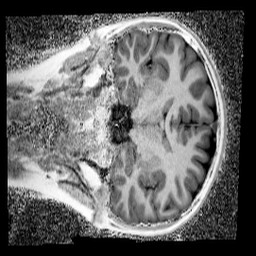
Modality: UNIT1_denoised
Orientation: coronal
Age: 10
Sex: female
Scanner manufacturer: siemens
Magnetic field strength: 3 T
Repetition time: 4 s
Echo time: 0.00299 s